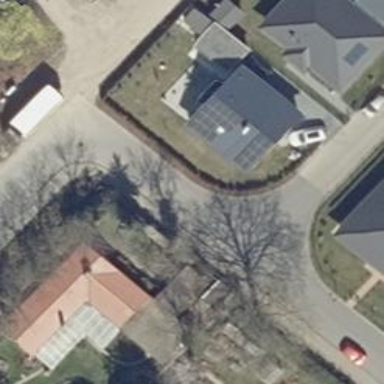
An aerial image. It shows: Residential road with asphalt surface.